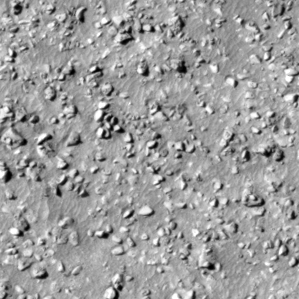
Label: non_frost